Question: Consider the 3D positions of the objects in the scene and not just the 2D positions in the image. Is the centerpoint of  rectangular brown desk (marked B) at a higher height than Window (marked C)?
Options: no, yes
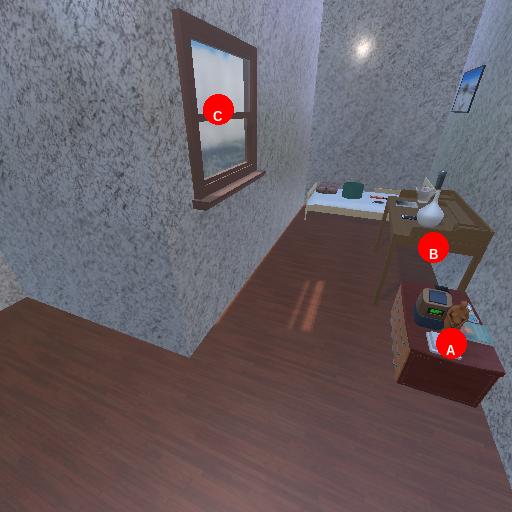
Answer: no